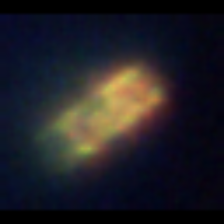
Taxon: Chaetoceros
Group: Diatoms